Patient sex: F
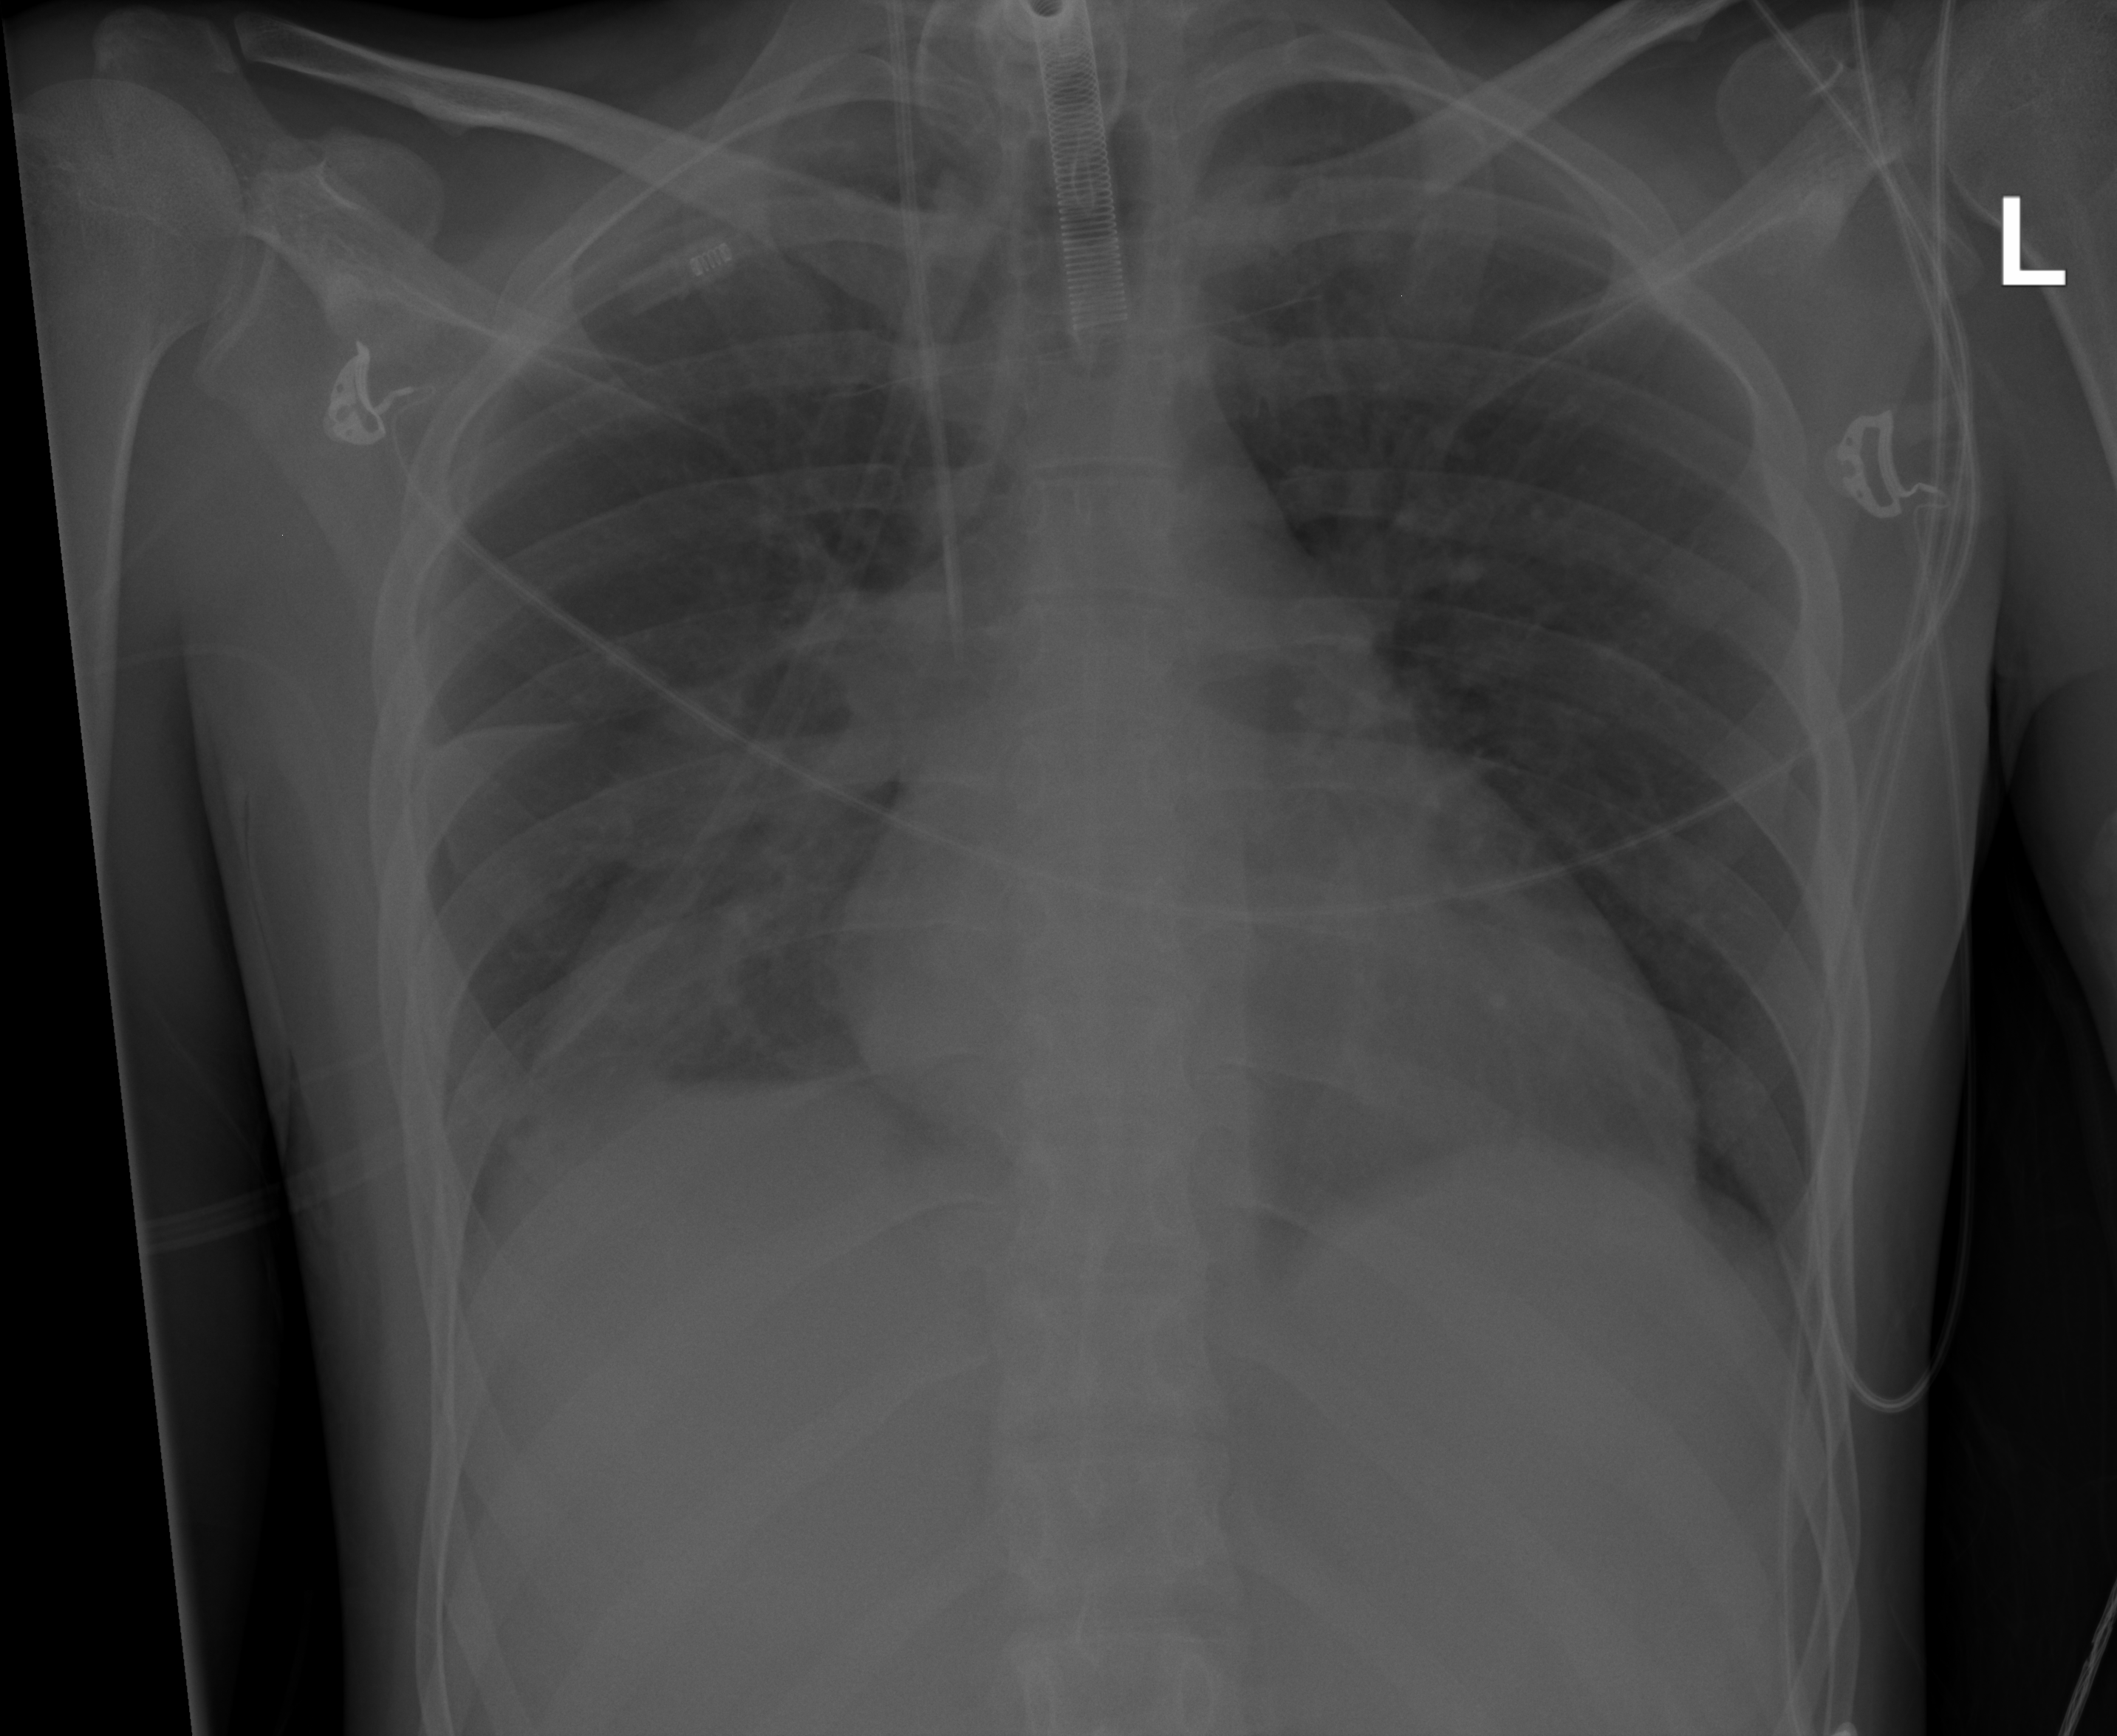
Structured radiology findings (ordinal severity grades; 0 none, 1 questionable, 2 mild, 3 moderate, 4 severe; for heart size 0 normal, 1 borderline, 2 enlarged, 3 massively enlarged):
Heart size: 0
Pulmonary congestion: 0
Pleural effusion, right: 2
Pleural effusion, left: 0
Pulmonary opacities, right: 1
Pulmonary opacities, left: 0
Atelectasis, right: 3
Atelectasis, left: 0